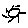
Label: sun